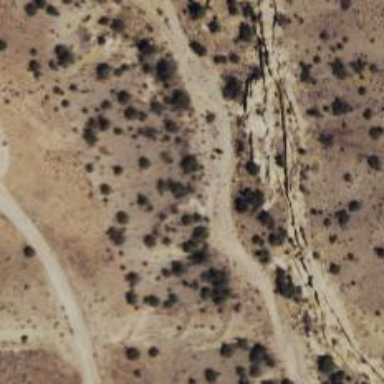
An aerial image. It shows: Cliff in nature.